Question: My project run correctly in Windows 7 & 8, but in win xp show below error

I install .Net2.0 and 3.5 and DirectX but error has been occurred yet.
project used .Net2
How can i fix this?
Thanks
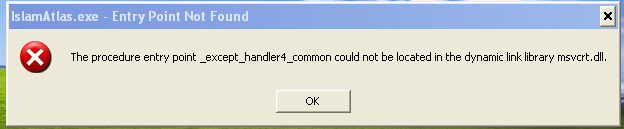
Answer: Thanks to all. problem is WMPLib.dll, and I ask question about this in <URL>. Thanks fo helping me.